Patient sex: M
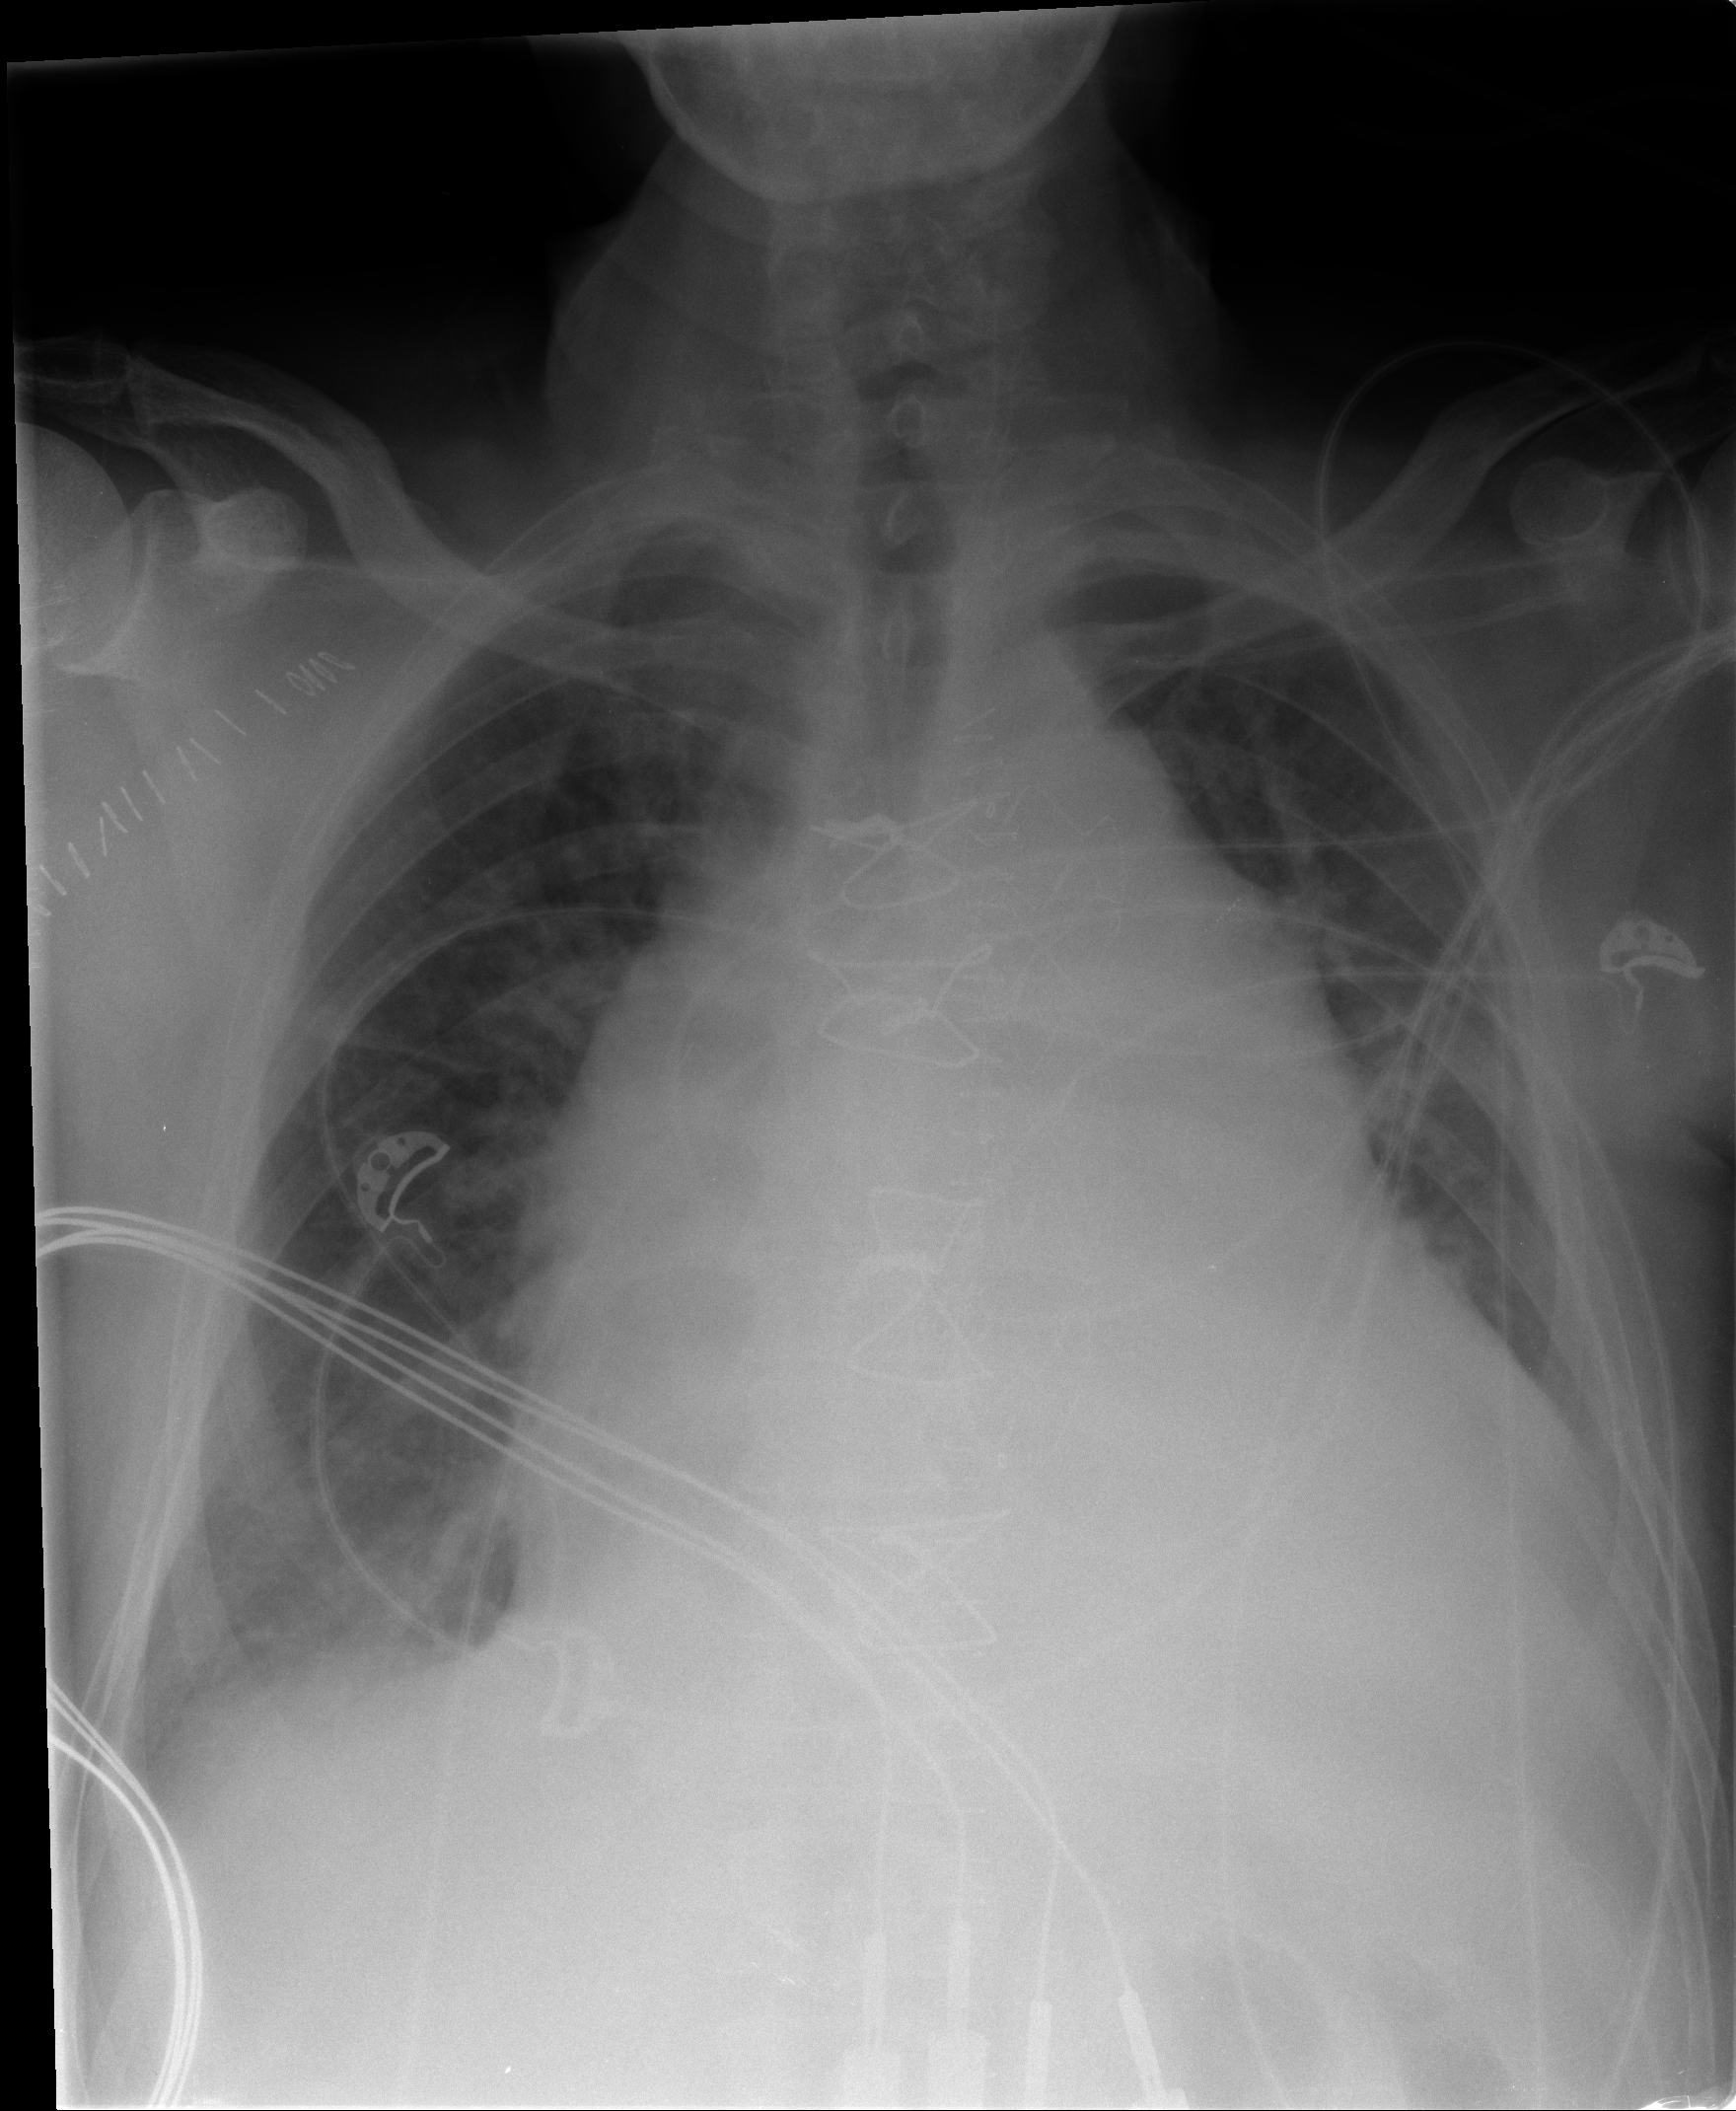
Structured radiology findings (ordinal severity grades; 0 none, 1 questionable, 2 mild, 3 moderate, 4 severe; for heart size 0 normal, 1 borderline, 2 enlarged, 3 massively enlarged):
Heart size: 3
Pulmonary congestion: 2
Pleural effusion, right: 1
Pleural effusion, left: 1
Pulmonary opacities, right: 0
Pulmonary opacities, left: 0
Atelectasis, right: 2
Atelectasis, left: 1